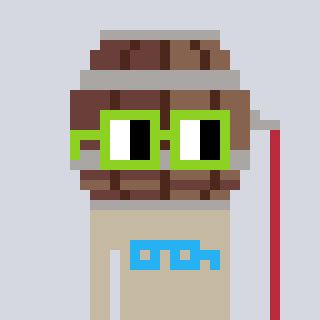
a pixel art character with square light green glasses, a wine barrel-shaped head and a bege-colored body on a cool background